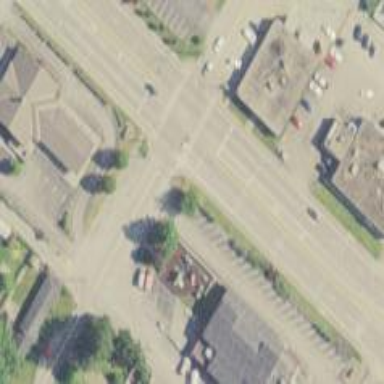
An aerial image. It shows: Marked road crossing.